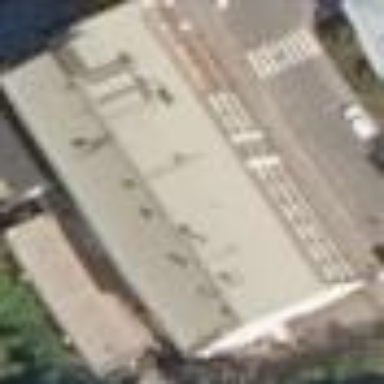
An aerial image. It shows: Building with gabled roof.